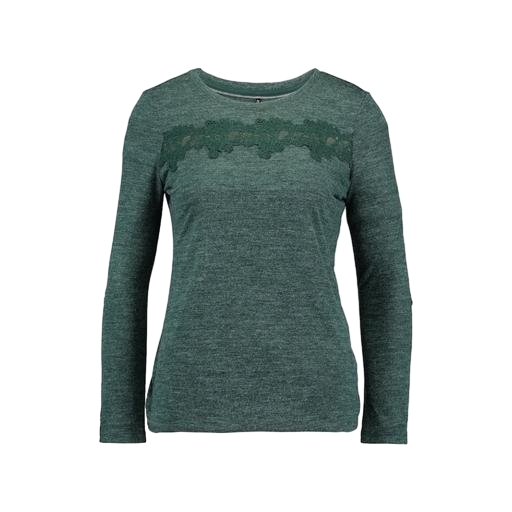
green lace-panel top, long sleeved green tee, green women's slub jersey t-shirt, white background